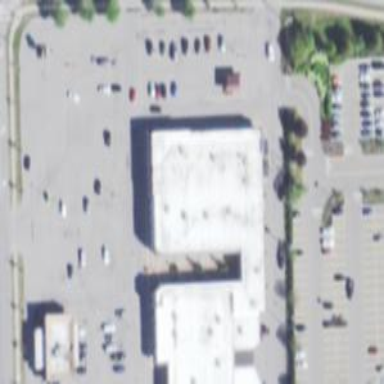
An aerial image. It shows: Fitness centre on leisure land.